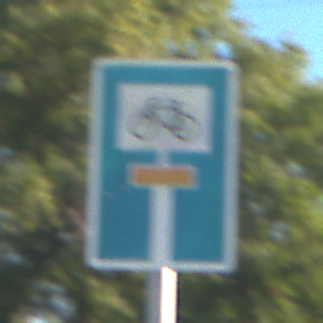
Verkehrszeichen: SackgasseRadverkehrDurchlaessig
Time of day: MorningAfternoon
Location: Outdoor (Urban)
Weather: Clear
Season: NotSpecified
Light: Natural